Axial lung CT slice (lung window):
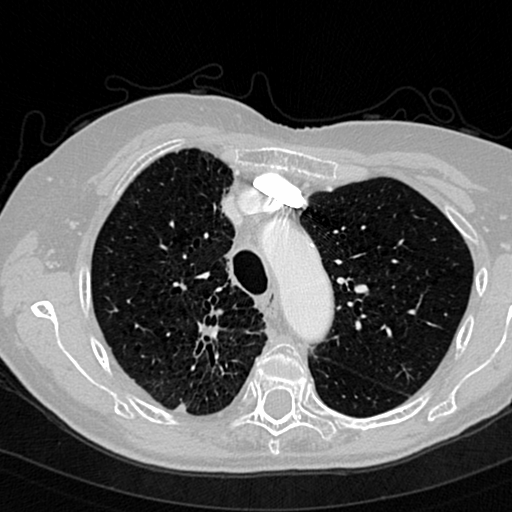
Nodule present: no